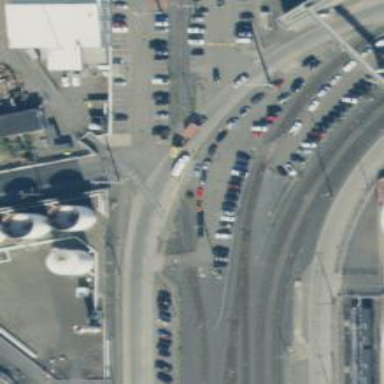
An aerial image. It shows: Railway crossing.